Question: I am running a slideshow using the javascript code below on my server Ubuntu 12.04.1. The problem, when I change the name of the images, then I get unlimited server responses 304 (not modified) on Chrome network tool. But, when I clear the browser history (cache), I get everything fine and just 5 network requests from Cache and not more like the screen shot attached.
I wonder why this happen and how to solve it? Screen shot attached for your kind reference! Would greatly appreciate if you hint me how to solve these unlimited requests? Thank you!
In the page index.php:
'''
<SCRIPT>
//set image paths
src = ["ic/photo1.jpg", "ic/photo2.jpg", "ic/photo3.jpg", "ic/photo4.jpg", "ic/photo5.jpg"]
//set duration for each image
duration = 4;
ads=[]; ct=0;
function switchAd(){
var n=(ct+1)%src.length;
if (ads[n] && (ads[n].complete || ads[n].complete==null)) {
document["Ad_Image"].src = ads[ct=n].src;
}
ads[n=(ct+1)%src.length] = new Image;
ads[n].src = src[n];
setTimeout("switchAd()",duration*1000);
}
onload = function(){
if (document.images)
switchAd();
}
//-->
</SCRIPT>
<IMG NAME="Ad_Image" SRC="ic/photo1.jpg" BORDER=0>
'''

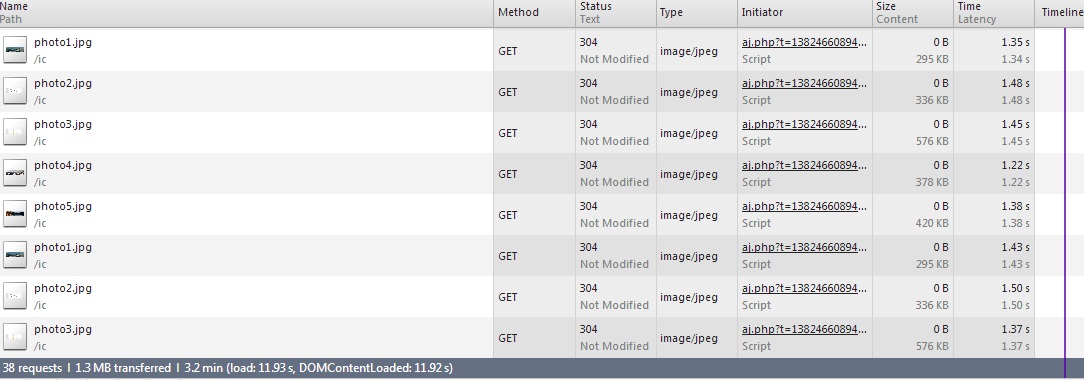
Answer: I have solved this question buy calling the image once from the server instead of calling it each time to view, i.e. I added the images in the document, then added a src to each of one (ONCE - this means to call them once from server), then for each repetition, I show one image and hide the others! Because if I give a src to each image when viewing, then the server might be slow when the server requests to see if the image has been modified last time called (304 response), and this results in delaying the view! Thank you :)